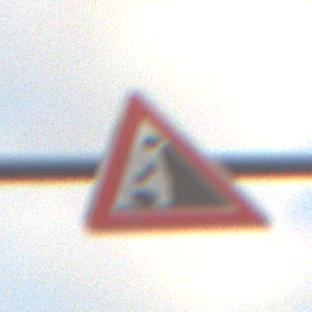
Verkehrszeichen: SteinschlagRechts
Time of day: MorningAfternoon
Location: Outdoor (Suburban)
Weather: Overcast
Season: NotSpecified
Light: Natural